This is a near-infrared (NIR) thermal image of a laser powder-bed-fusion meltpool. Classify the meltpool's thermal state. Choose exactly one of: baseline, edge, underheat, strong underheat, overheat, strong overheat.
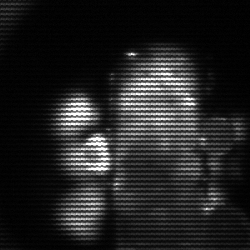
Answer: strong underheat